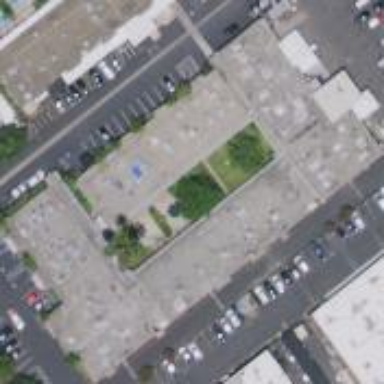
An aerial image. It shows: Industrial building.